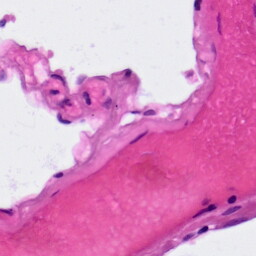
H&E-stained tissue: Lung